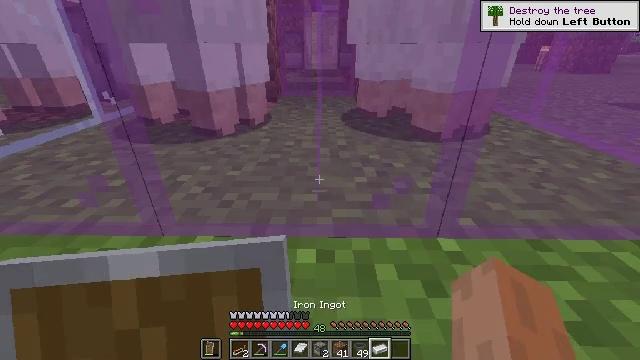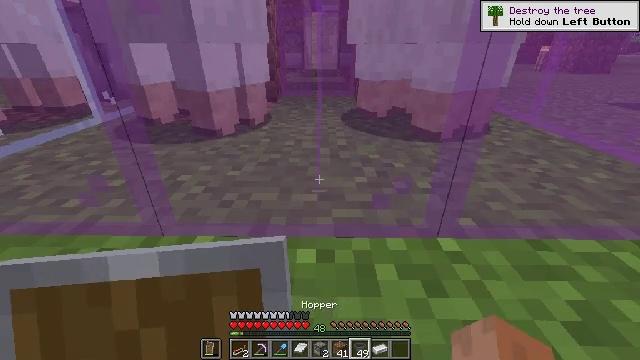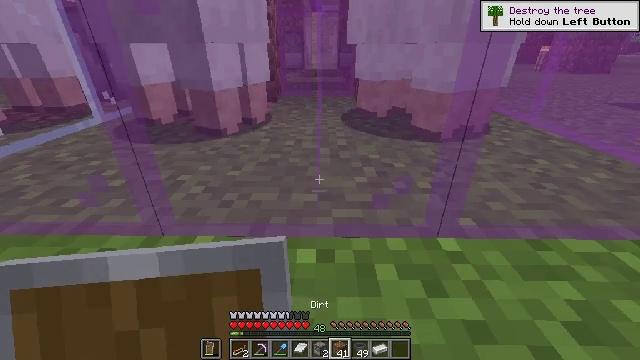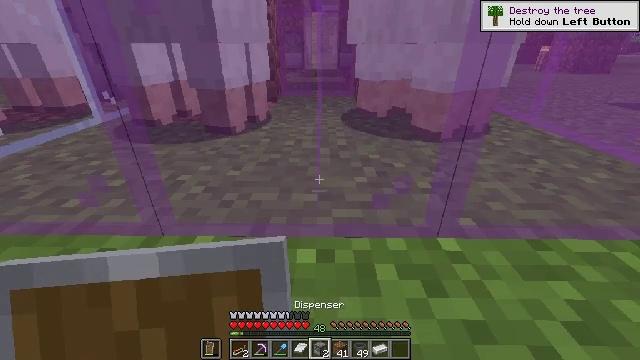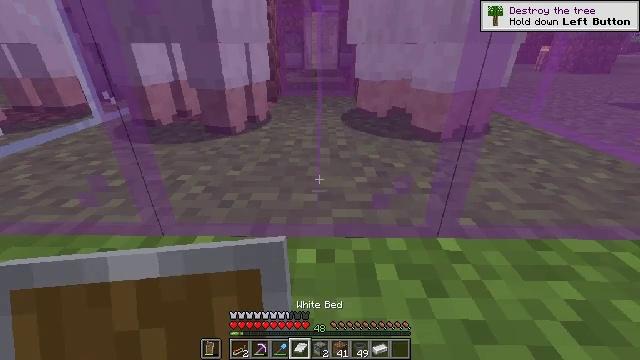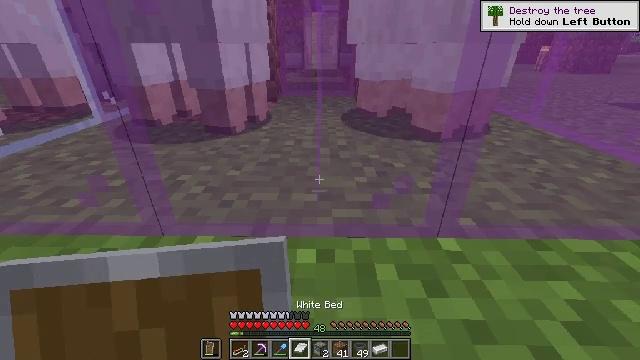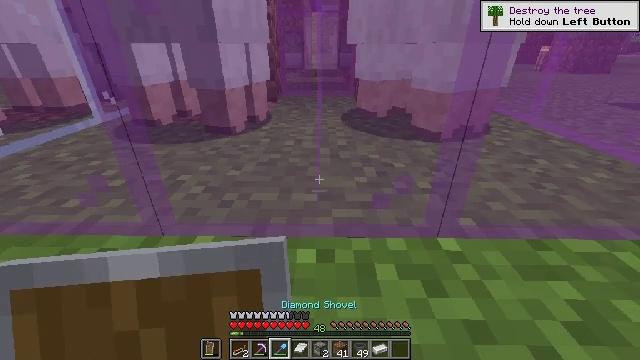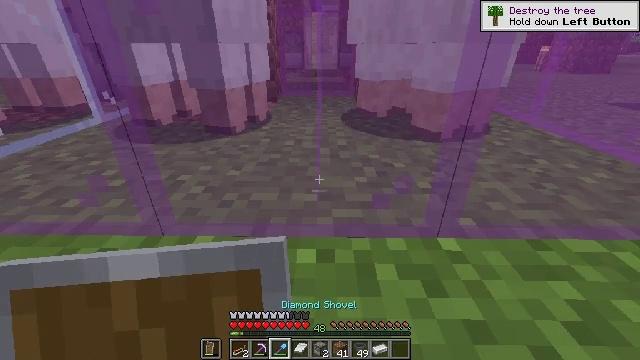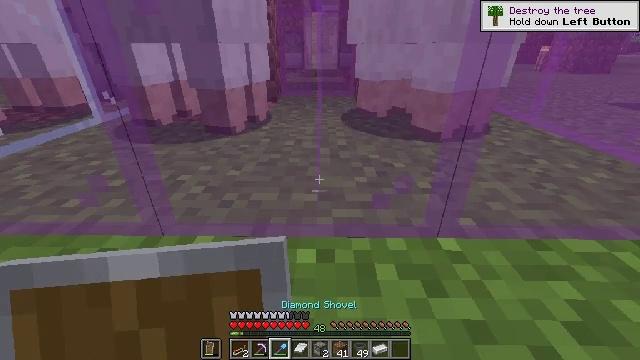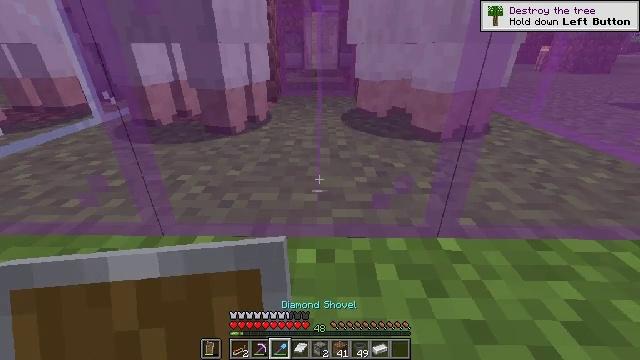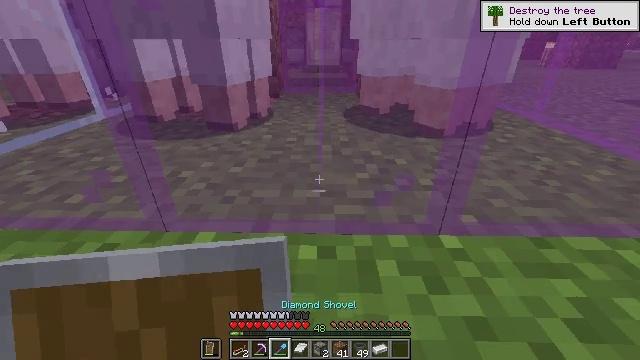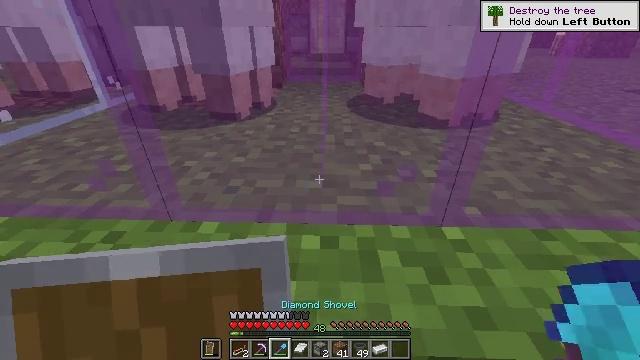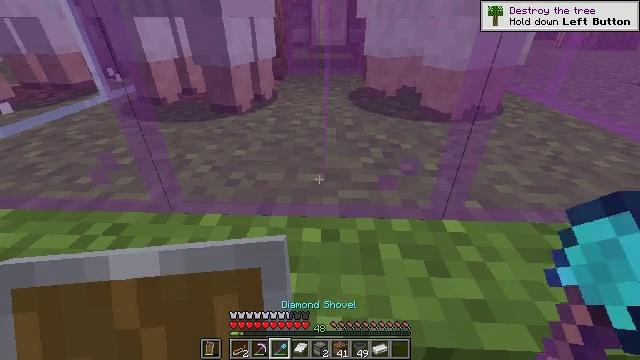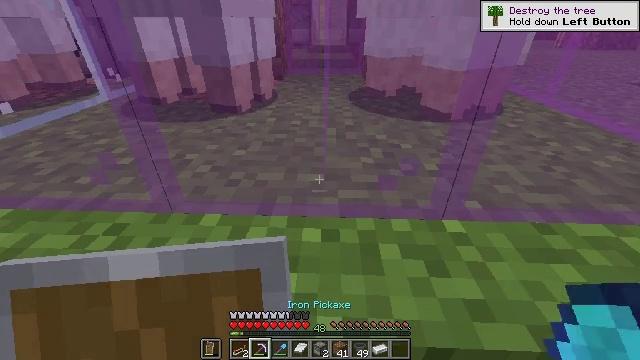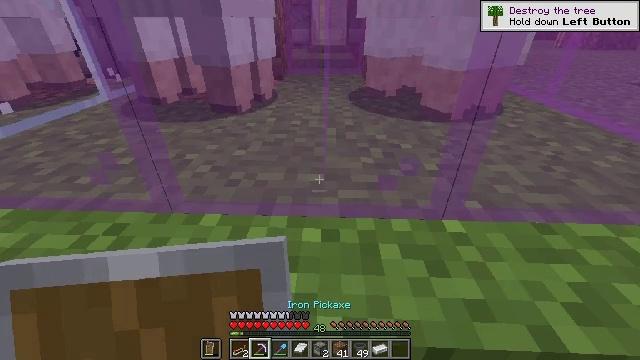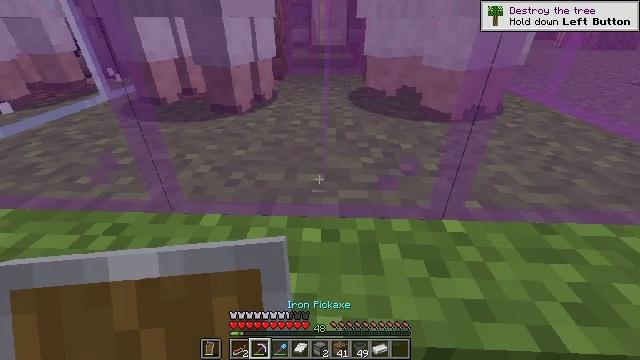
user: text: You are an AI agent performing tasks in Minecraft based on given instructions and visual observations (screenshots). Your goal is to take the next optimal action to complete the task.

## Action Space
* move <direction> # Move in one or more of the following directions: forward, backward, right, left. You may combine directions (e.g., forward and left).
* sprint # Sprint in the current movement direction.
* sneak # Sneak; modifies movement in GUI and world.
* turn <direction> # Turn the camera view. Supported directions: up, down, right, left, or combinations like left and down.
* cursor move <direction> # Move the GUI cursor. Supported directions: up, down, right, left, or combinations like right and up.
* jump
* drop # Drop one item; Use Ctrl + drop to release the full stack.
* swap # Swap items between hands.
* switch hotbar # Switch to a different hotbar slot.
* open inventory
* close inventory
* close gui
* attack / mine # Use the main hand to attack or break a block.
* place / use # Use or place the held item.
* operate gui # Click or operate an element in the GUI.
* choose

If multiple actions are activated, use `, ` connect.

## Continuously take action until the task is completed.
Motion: motion action
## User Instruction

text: Harvest the fragile magenta stained glass pane.
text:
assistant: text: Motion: no_op
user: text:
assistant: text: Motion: no_op
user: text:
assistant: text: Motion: no_op
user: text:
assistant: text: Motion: no_op
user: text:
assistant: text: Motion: no_op
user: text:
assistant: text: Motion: no_op
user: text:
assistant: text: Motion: no_op
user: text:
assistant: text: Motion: no_op
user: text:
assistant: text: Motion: no_op
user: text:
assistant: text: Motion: no_op
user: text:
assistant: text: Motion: turn down
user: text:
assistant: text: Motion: turn down
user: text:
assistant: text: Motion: no_op
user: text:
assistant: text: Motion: no_op
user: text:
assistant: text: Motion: no_op
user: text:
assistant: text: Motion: no_op
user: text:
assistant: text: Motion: no_op
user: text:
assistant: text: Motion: no_op
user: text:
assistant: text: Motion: attack / mine
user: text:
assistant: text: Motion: attack / mine
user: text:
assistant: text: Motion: attack / mine
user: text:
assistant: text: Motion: attack / mine
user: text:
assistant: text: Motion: attack / mine
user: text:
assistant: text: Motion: attack / mine
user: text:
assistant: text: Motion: attack / mine
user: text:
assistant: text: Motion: attack / mine
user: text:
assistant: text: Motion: attack / mine
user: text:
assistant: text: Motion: attack / mine
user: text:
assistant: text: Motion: attack / mine
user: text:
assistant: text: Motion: attack / mine